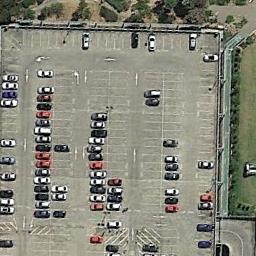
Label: parking_lot